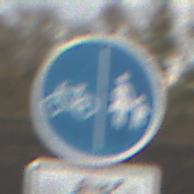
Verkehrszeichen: GetrennterRadUndGehwegRadwegLinks
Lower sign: EinspurigeFahrzeugeFrei4
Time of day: MorningAfternoon
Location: Outdoor (Nature)
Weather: Overcast
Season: NotSpecified
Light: Natural